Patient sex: M
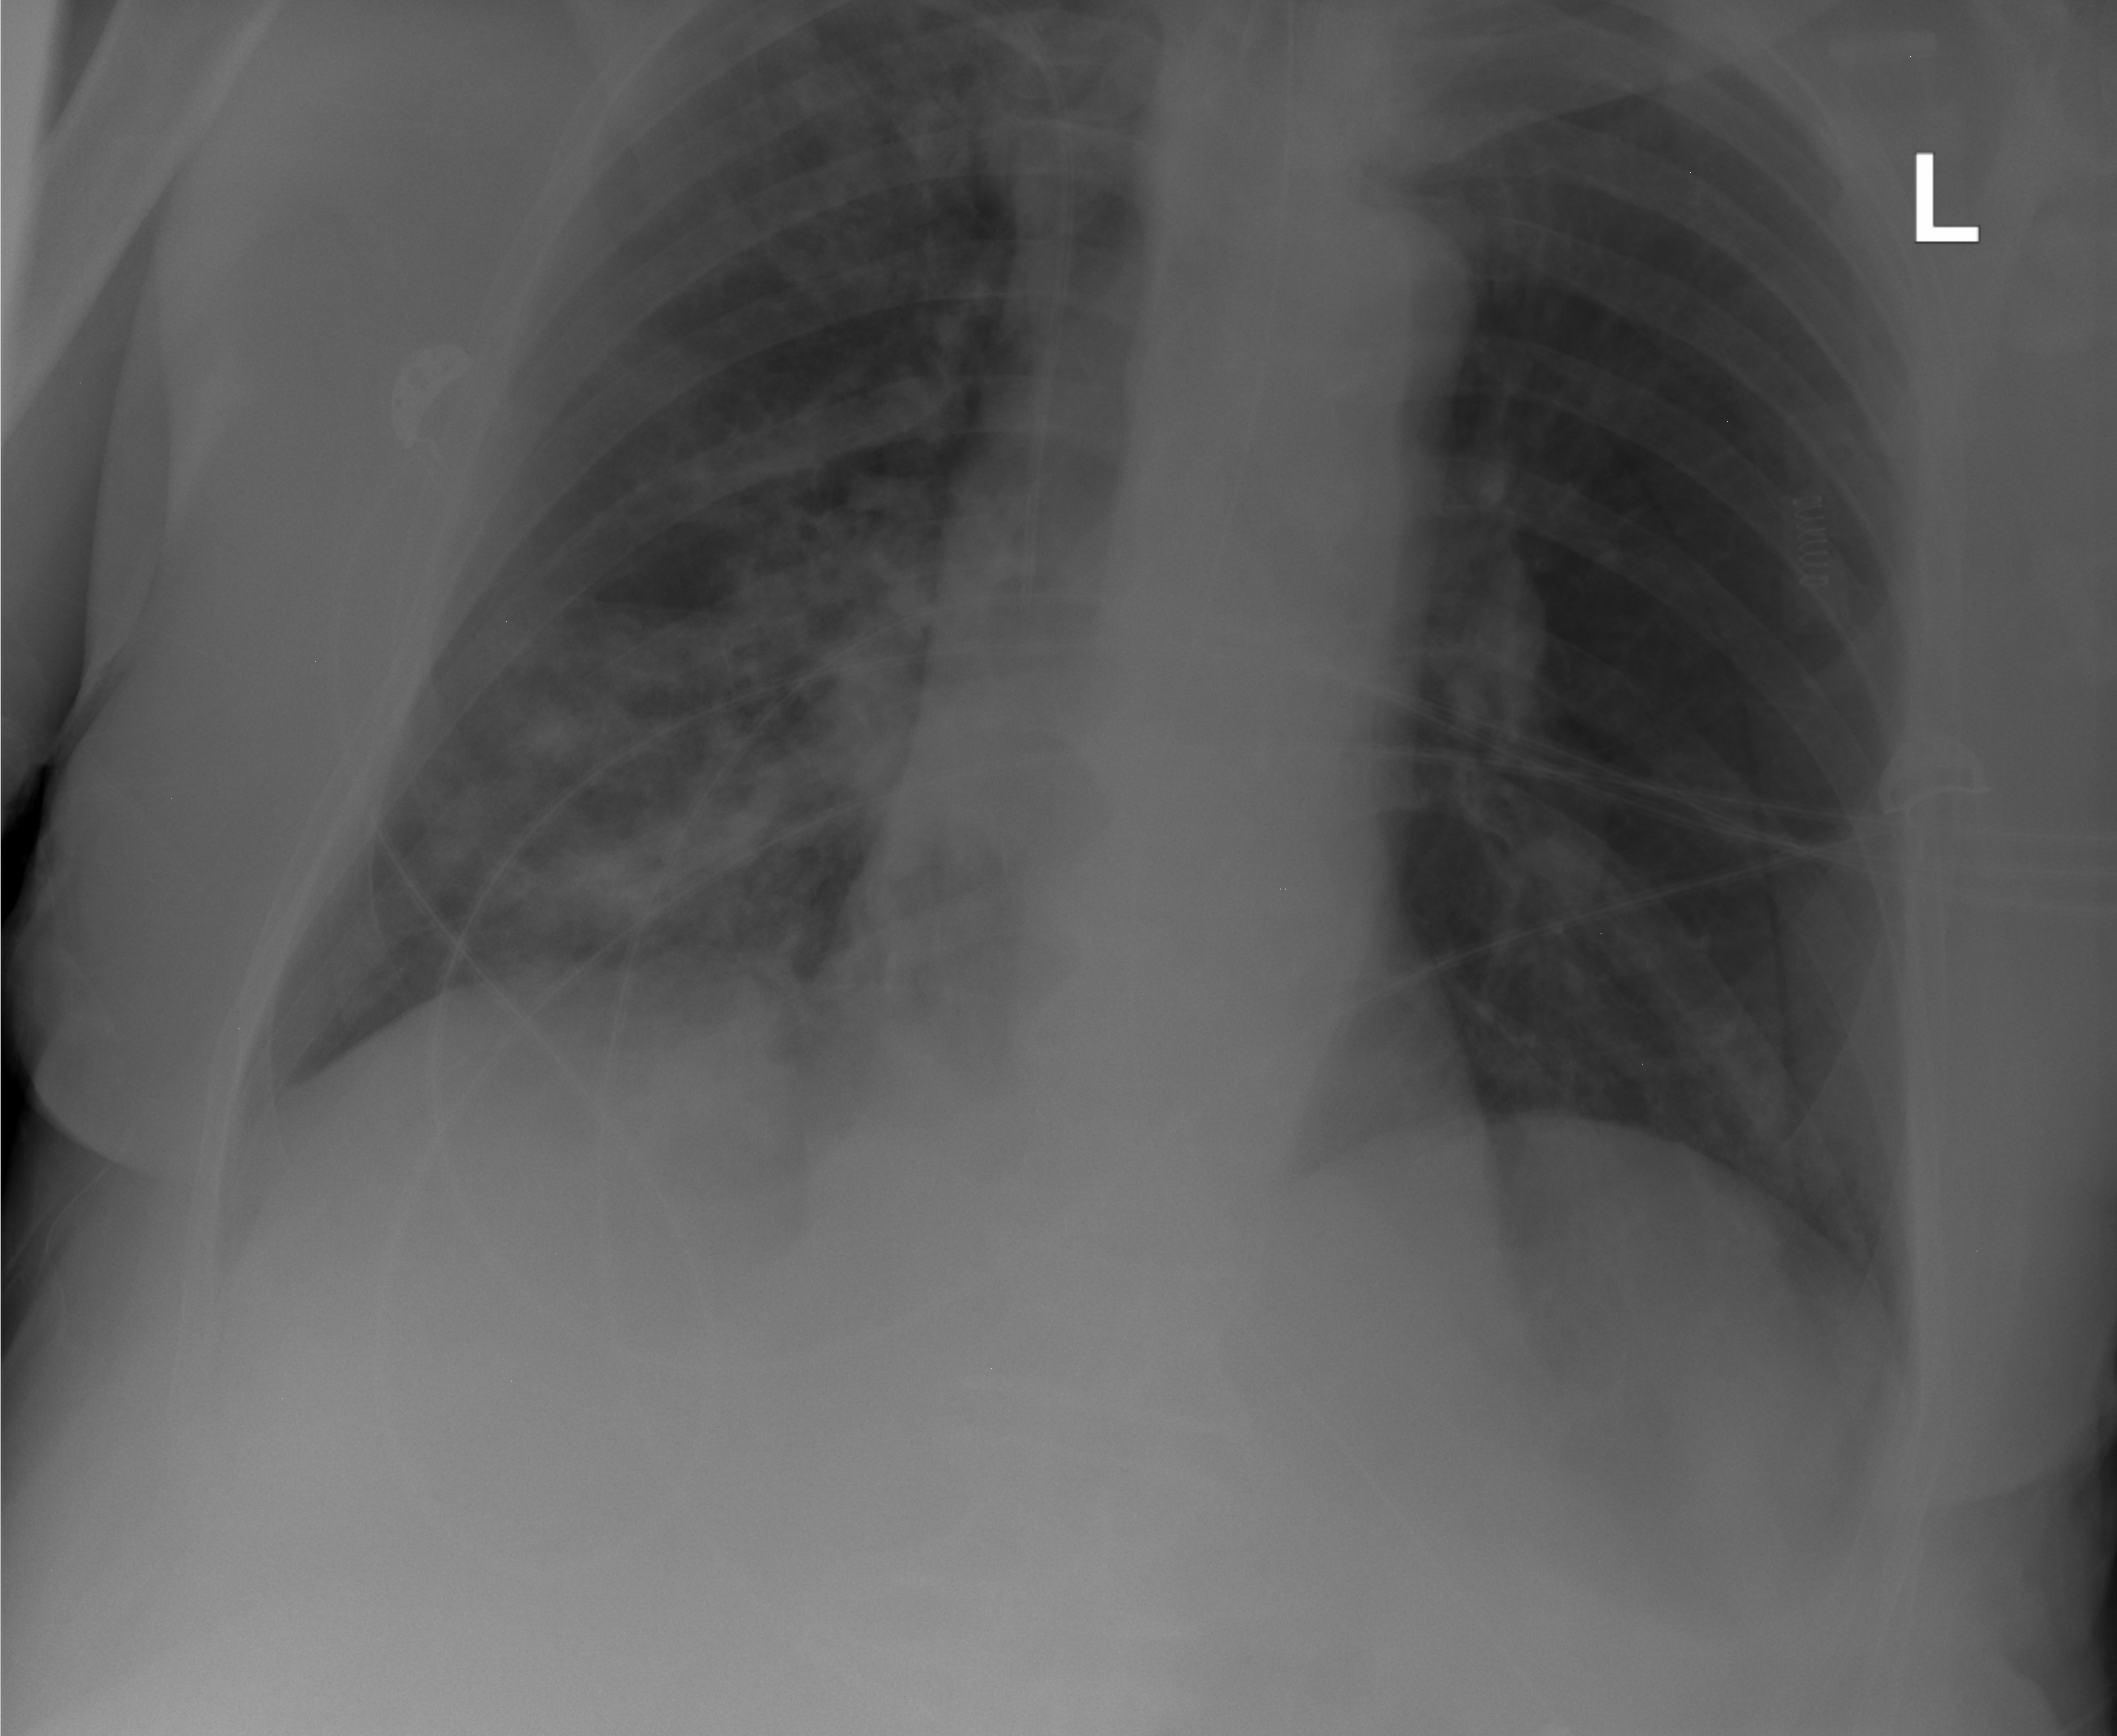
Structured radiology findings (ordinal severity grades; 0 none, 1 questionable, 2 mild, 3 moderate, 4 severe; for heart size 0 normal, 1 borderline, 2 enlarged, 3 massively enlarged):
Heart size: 0
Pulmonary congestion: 0
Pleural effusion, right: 0
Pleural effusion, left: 0
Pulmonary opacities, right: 3
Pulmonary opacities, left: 0
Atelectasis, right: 0
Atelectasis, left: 0